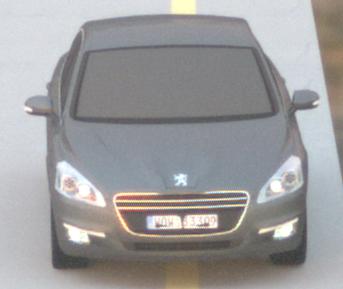
Make: Peugeot
Model: 508 120 VTi
Detailed model: 508 (I) Limousine
Model produced from: 2011/03
Model produced until: 2014/05
Doors: 4
Color: gray
Road condition: dry road
Daytime: sunrise or sunset
Contrast: medium contrast